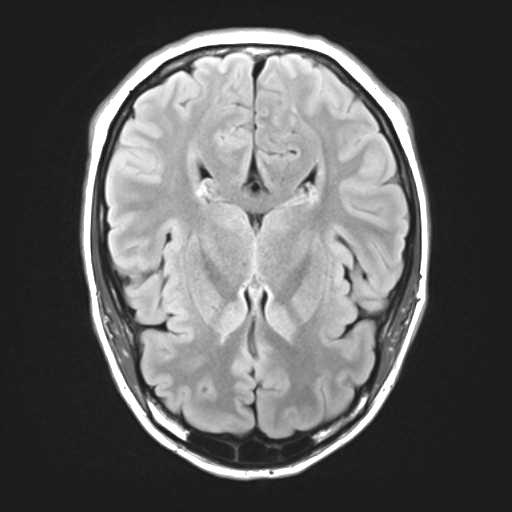
Label: notumor